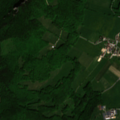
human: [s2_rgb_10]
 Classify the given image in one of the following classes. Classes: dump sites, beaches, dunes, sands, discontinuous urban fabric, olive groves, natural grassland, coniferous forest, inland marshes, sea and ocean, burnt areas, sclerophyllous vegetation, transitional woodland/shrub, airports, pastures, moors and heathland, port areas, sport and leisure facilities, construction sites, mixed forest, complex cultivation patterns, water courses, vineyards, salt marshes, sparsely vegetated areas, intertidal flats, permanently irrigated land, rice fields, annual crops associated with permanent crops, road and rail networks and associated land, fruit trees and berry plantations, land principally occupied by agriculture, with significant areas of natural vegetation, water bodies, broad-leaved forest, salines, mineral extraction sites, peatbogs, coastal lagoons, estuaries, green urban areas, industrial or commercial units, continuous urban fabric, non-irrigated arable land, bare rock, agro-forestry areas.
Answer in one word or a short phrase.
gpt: non-irrigated arable land, complex cultivation patterns, broad-leaved forest, mixed forest